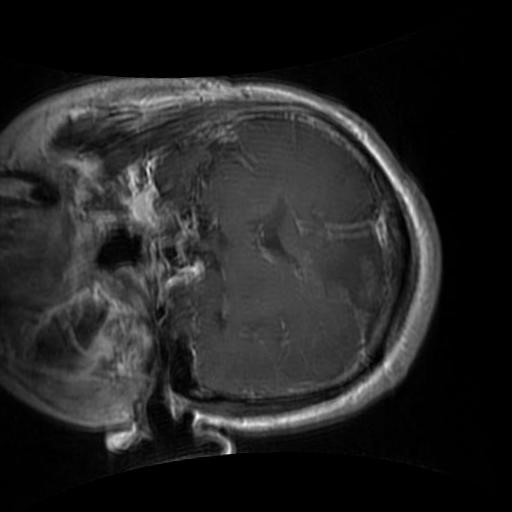
Label: brain_glioma